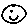
Label: smiley face